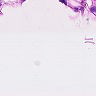
Metastatic tissue present: no